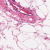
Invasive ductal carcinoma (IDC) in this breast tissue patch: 0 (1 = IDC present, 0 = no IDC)